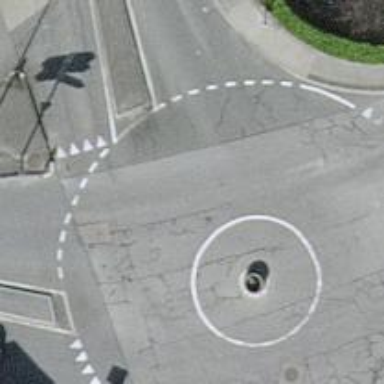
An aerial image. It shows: Secondary road with asphalt surface leading to roundabout.